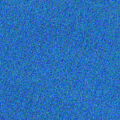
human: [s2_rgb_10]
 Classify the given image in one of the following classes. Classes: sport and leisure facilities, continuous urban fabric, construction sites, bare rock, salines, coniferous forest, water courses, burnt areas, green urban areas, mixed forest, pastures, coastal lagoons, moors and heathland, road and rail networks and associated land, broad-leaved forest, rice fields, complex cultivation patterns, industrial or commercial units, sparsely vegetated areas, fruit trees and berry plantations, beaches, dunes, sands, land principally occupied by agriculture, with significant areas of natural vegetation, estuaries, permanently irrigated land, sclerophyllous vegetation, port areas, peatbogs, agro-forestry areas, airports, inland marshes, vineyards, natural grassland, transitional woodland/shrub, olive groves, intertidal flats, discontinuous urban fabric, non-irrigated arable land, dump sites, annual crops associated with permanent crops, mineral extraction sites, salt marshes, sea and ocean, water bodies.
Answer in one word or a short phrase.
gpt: sea and ocean